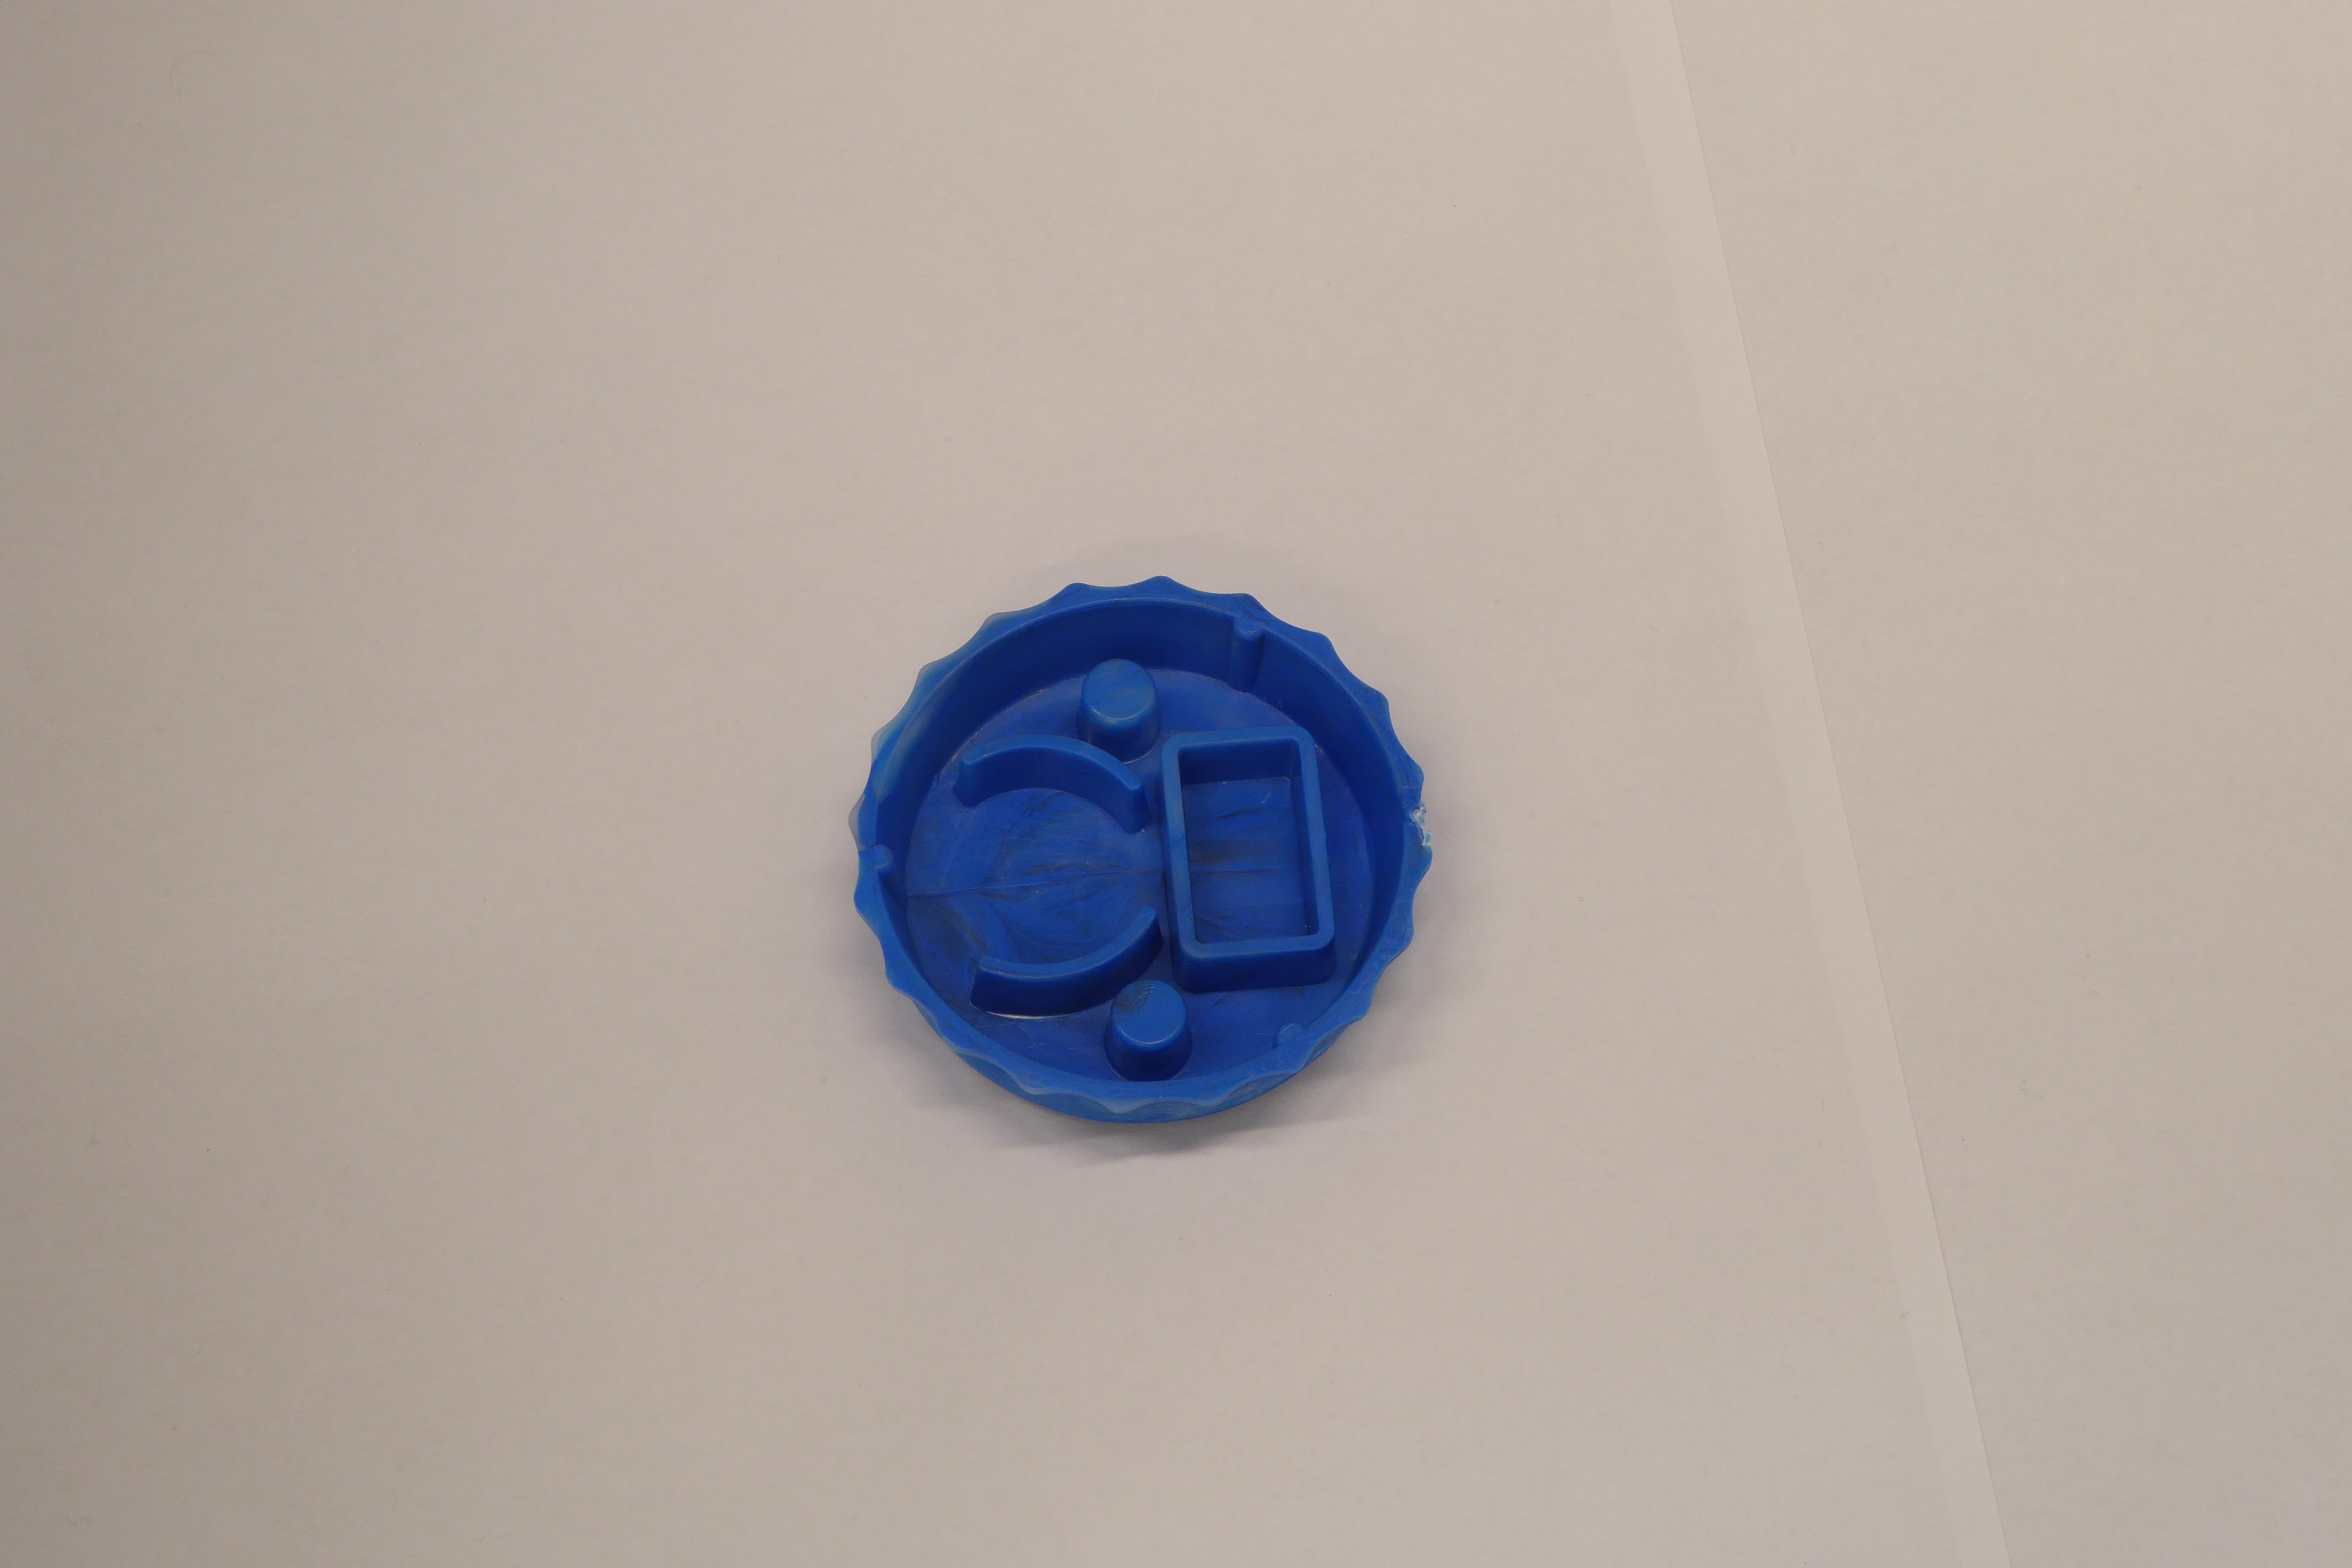
Label: Bottle Opener - Cover